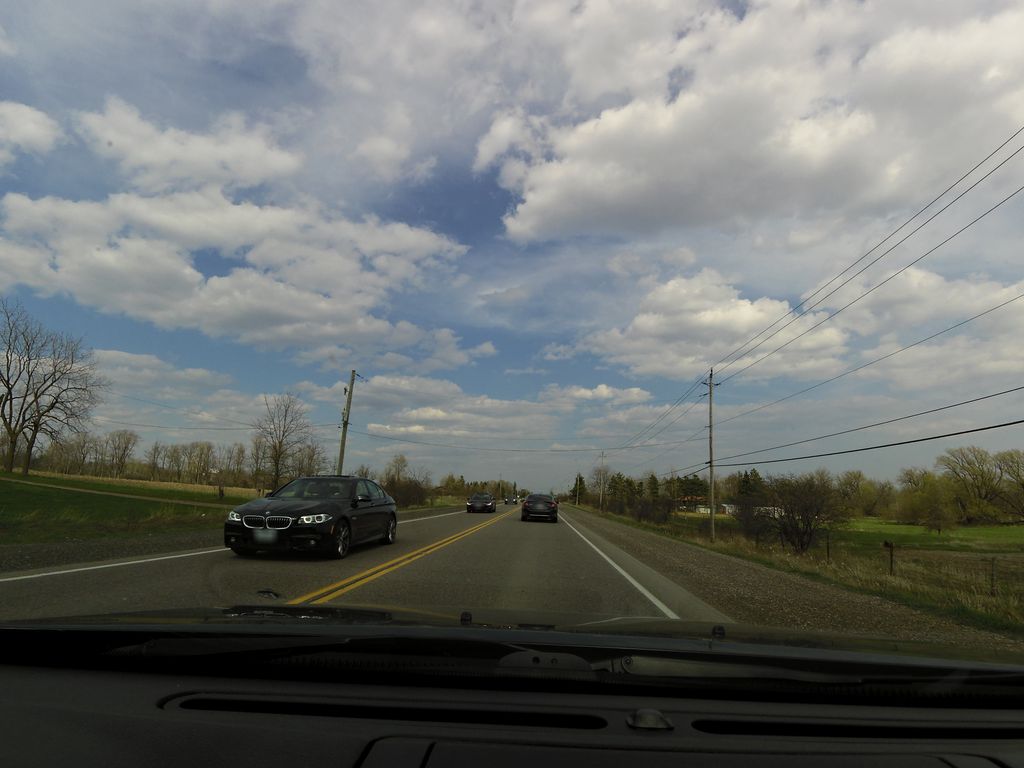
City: hamilton